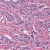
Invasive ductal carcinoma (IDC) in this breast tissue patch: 1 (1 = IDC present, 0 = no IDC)